Aerial crown-view tile of a tropical tree (Barro Colorado Island, Panama), acquired 20250915:
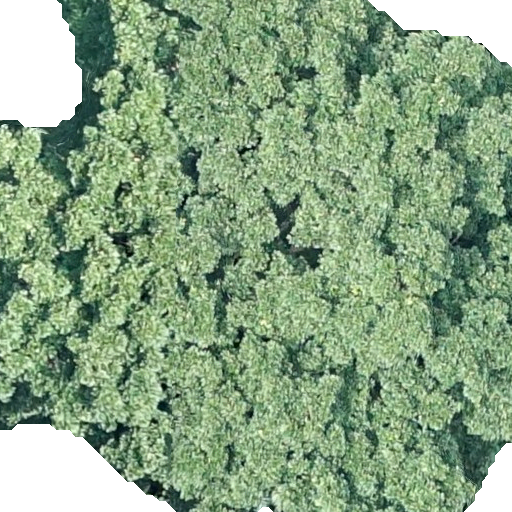
Species: Ficus obtusifolia
GBIF accepted scientific name: Ficus obtusifolia
Crown area: 441.856 m²